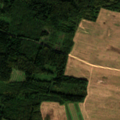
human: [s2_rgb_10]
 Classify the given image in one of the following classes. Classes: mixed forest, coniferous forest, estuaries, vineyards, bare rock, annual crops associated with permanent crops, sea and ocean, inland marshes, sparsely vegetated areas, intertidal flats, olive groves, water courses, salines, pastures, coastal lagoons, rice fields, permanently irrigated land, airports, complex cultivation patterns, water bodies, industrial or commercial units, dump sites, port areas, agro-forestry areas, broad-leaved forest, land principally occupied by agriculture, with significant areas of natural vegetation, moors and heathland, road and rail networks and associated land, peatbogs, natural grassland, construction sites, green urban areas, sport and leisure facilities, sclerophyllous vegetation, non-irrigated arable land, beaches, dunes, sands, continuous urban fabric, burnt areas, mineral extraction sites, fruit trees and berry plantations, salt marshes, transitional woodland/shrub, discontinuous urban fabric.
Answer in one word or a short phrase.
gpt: non-irrigated arable land, mixed forest, transitional woodland/shrub